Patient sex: F
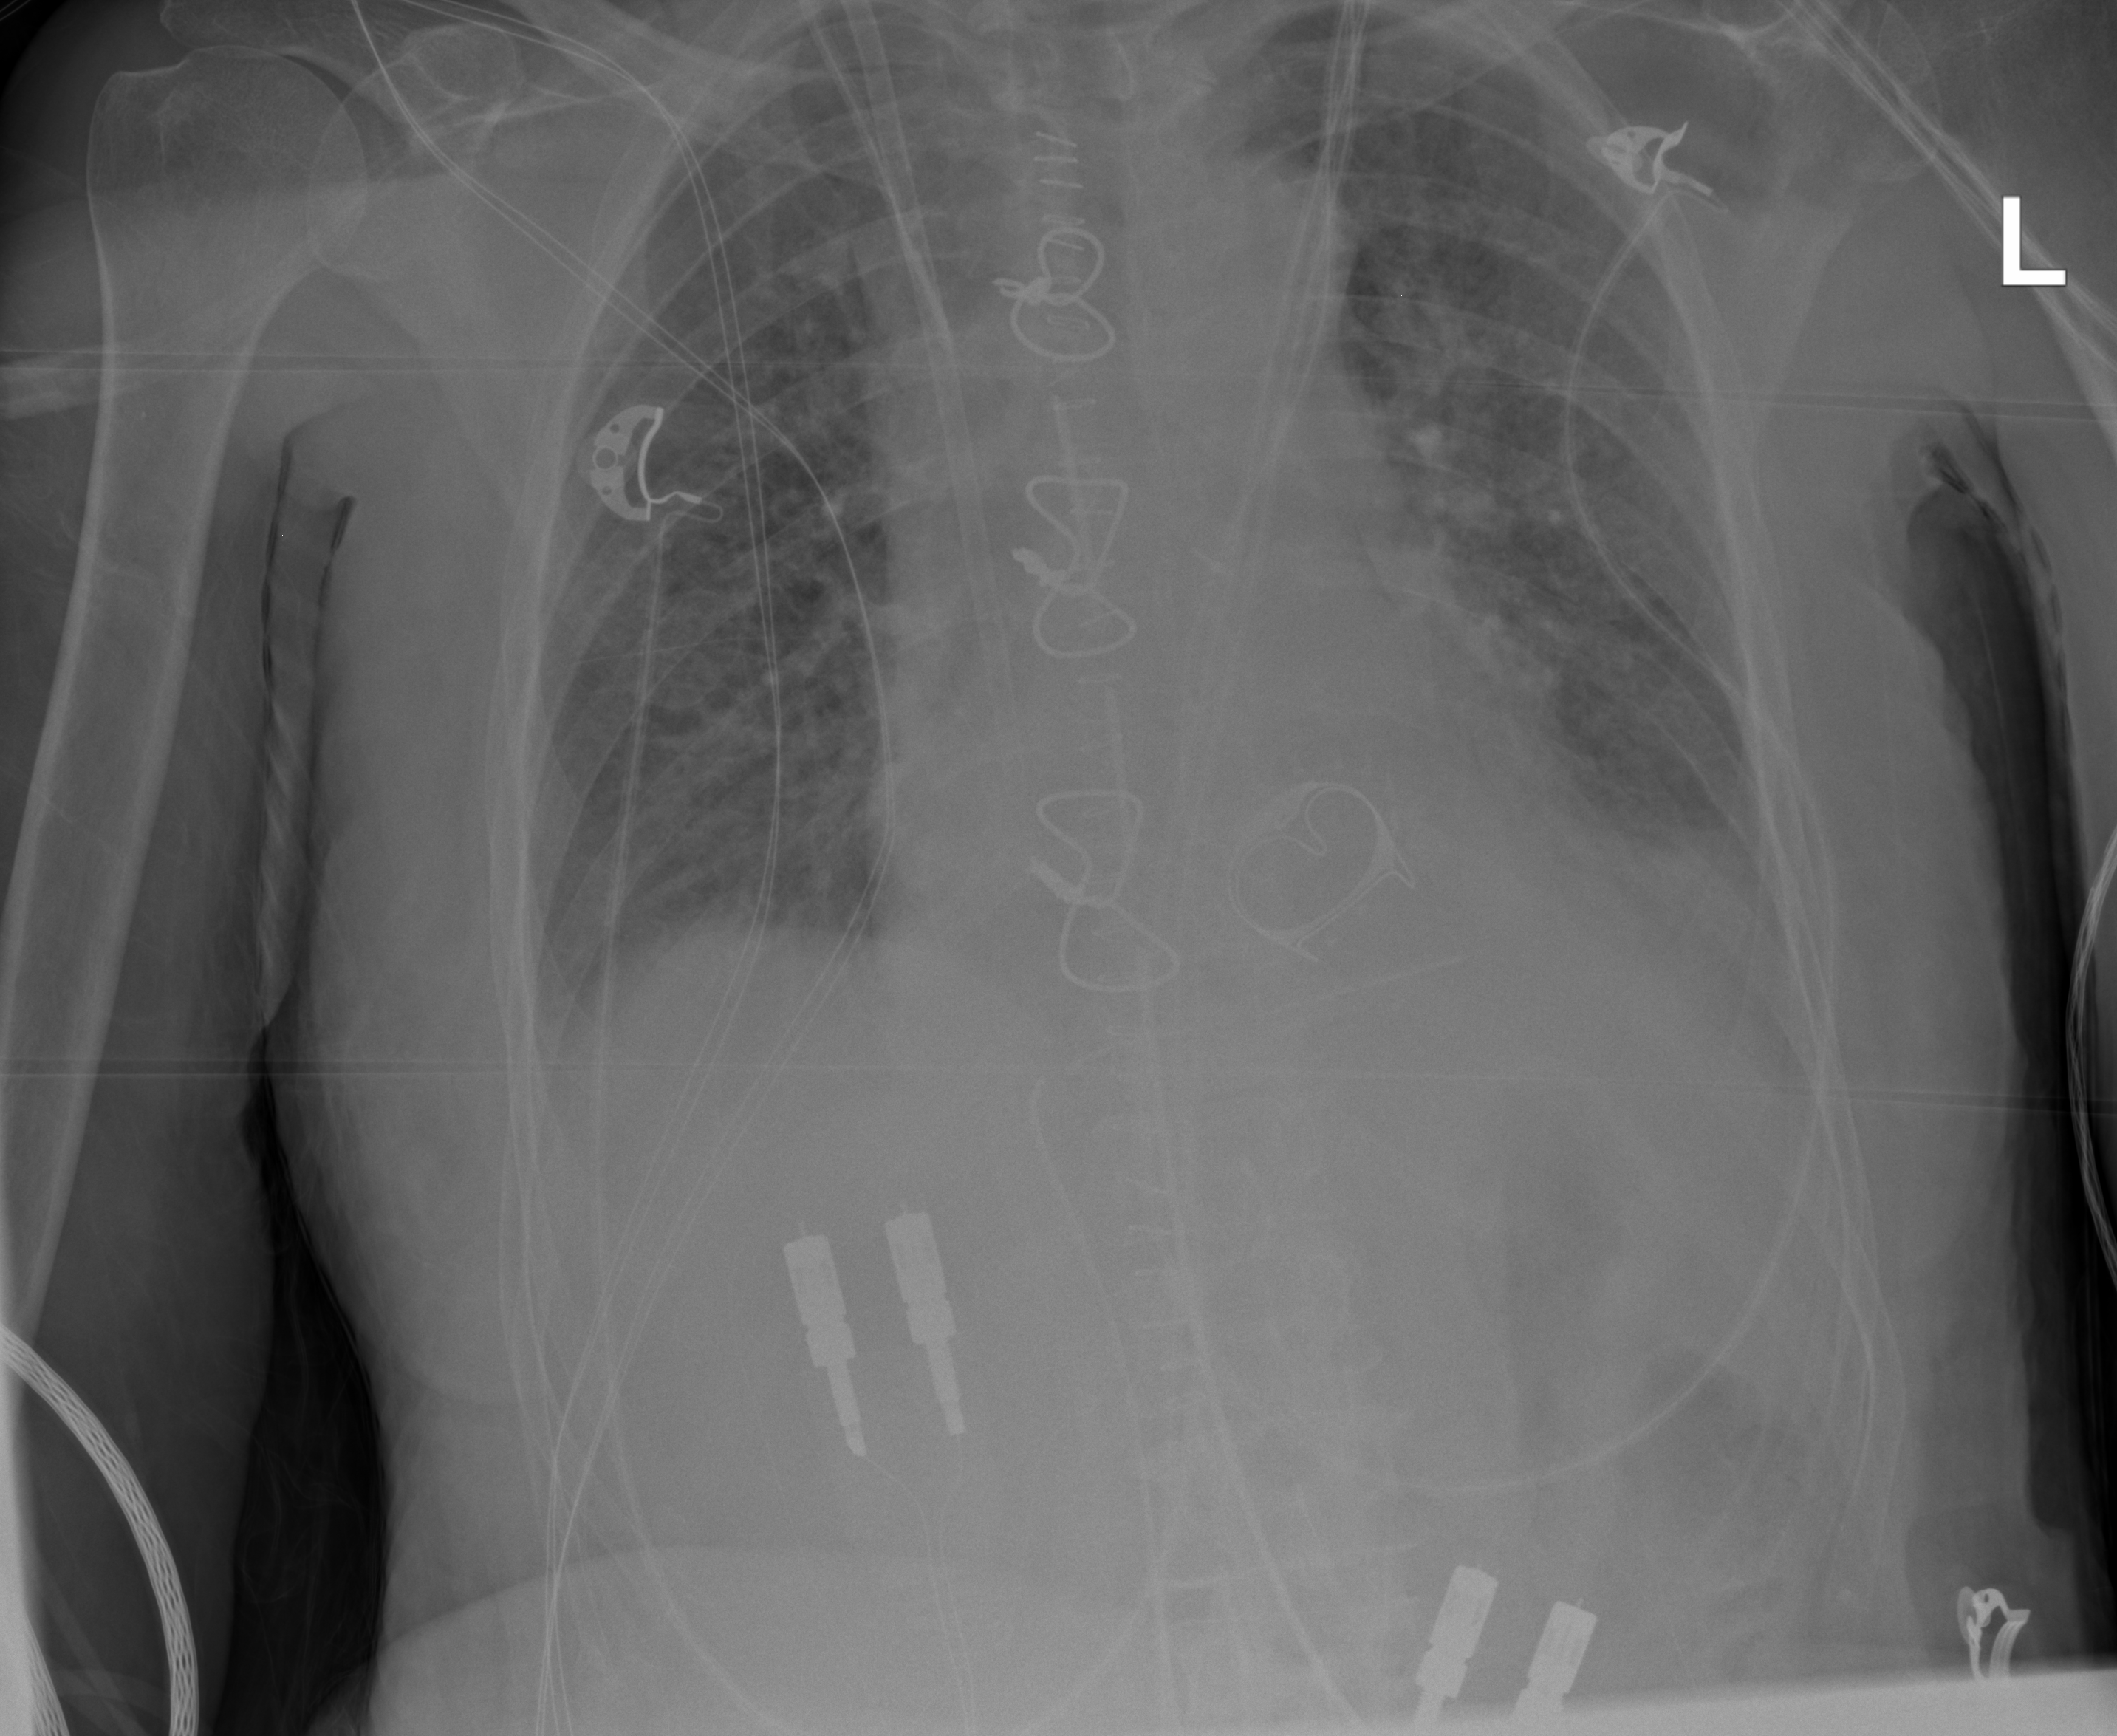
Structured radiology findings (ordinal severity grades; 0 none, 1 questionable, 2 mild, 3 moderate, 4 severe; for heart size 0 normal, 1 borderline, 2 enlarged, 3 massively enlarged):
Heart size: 1
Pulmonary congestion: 2
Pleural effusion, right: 2
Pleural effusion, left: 2
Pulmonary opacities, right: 1
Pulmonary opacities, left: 1
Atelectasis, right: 0
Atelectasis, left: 2